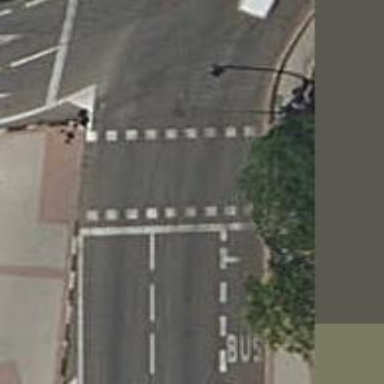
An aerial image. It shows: Road crossing with traffic signals.